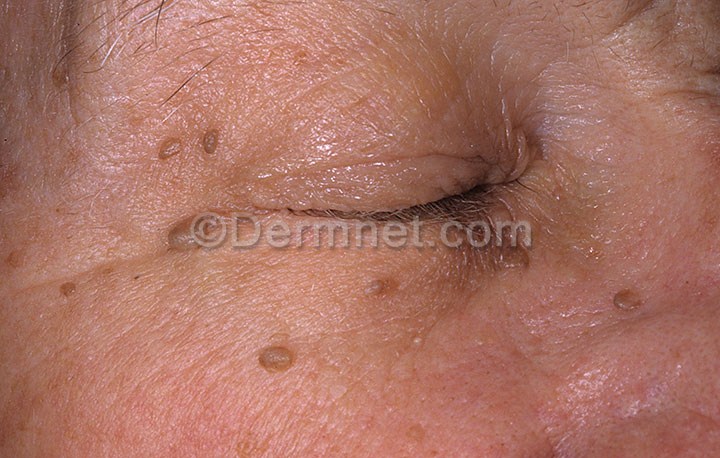
Disease: Seborrheic Keratoses and other Benign Tumors